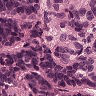
Metastatic tissue present: yes